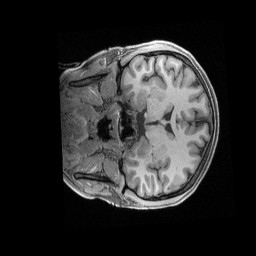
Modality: T1w
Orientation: coronal
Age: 21
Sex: female
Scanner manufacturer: siemens
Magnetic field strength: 3 T
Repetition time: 2.4 s
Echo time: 0.00228 s